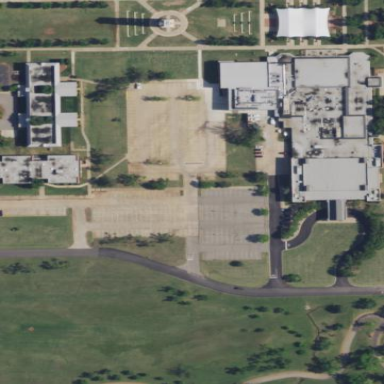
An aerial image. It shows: View of university building.